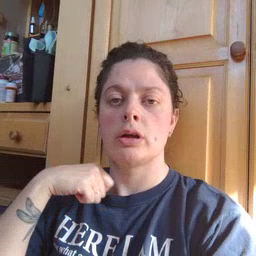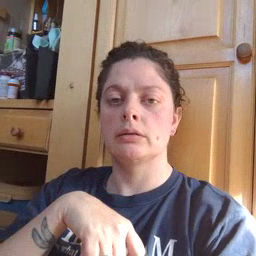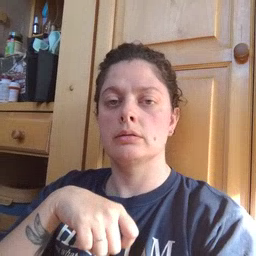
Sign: jacket